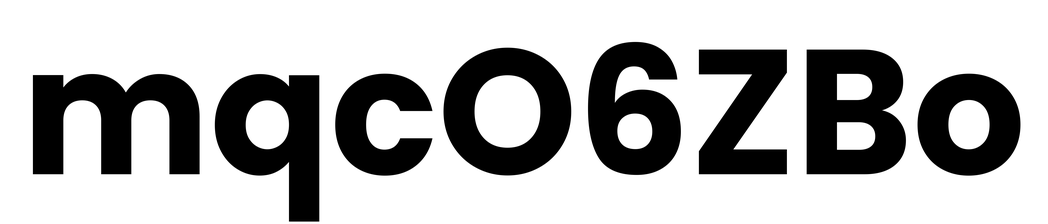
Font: Poppins-Bold